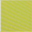
Piece: xx